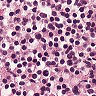
Metastatic tissue present: no